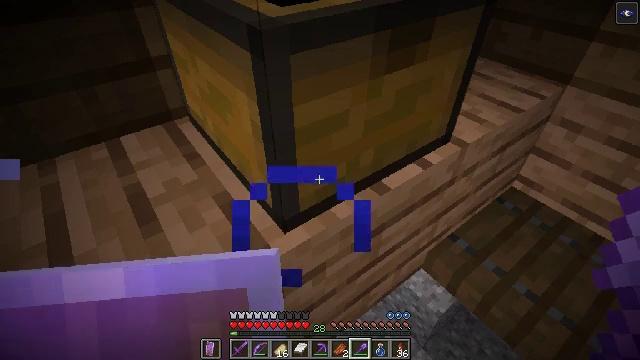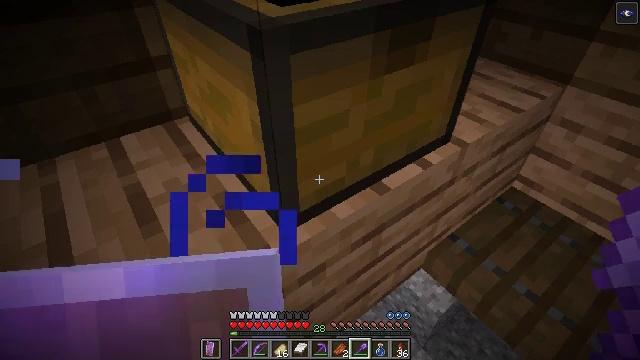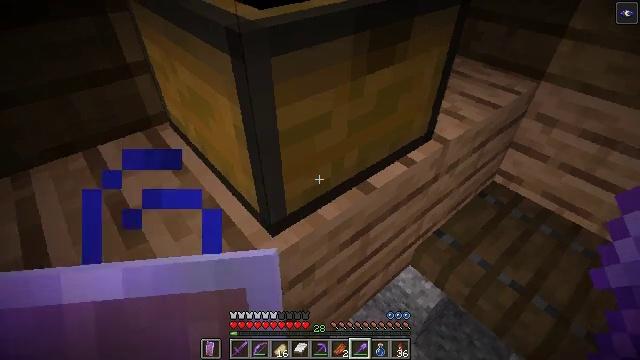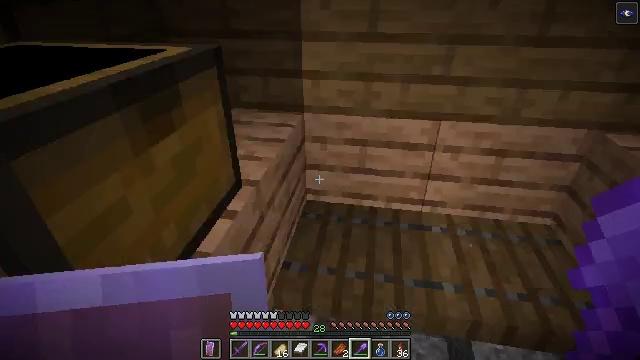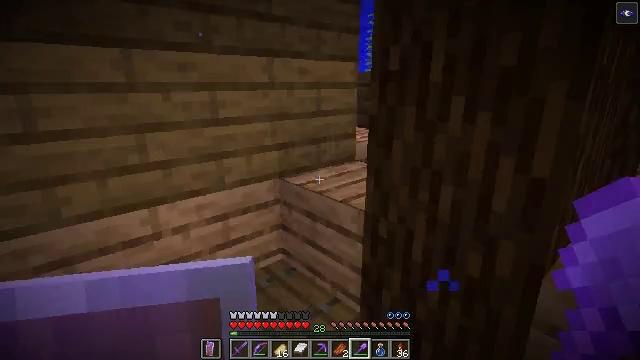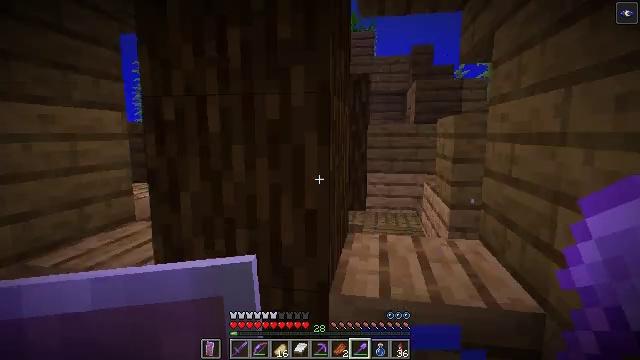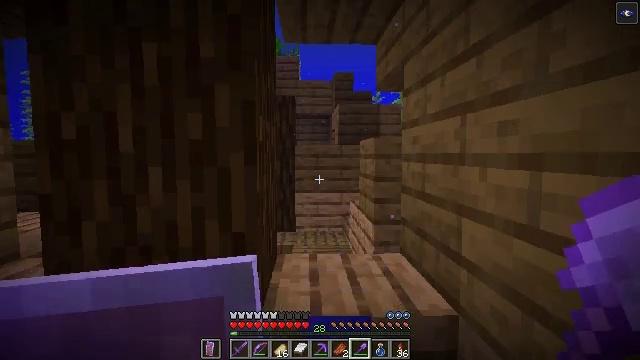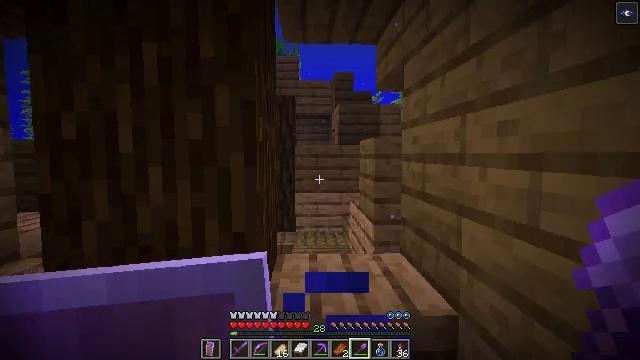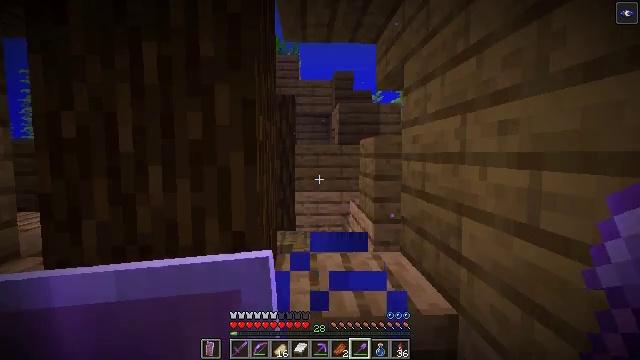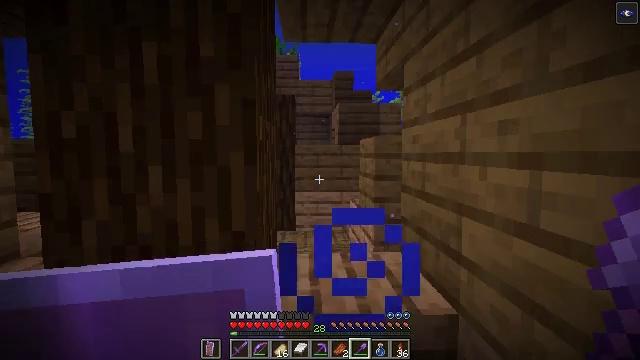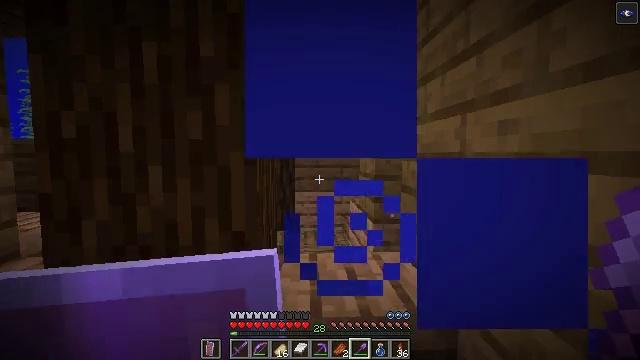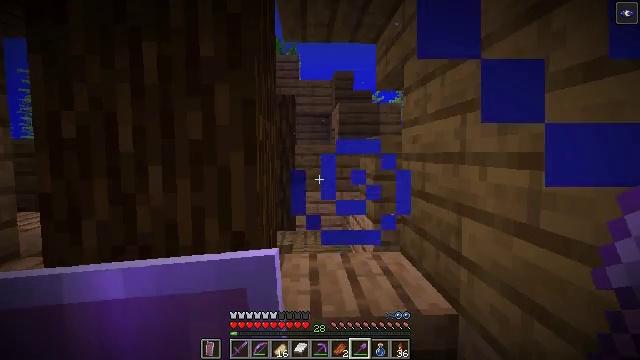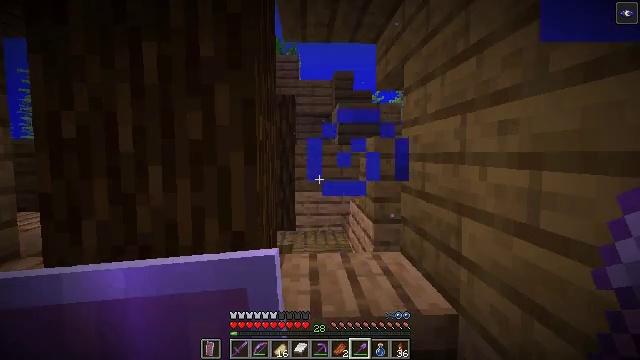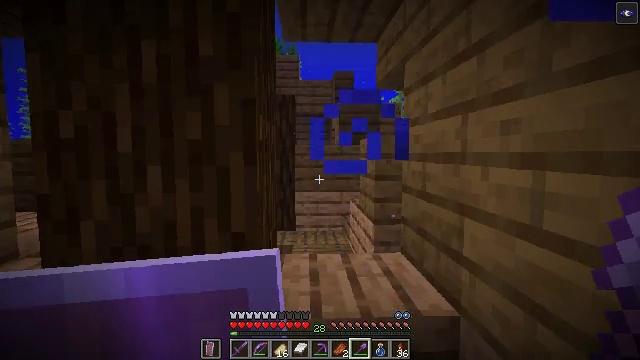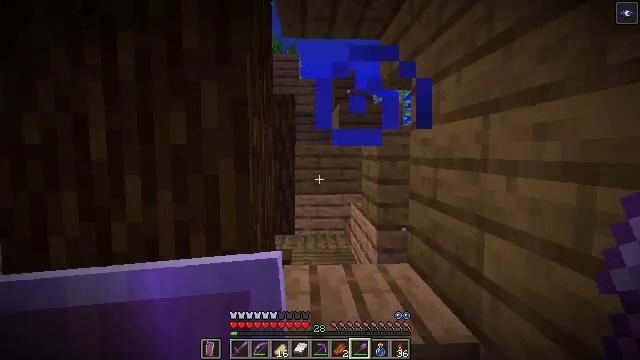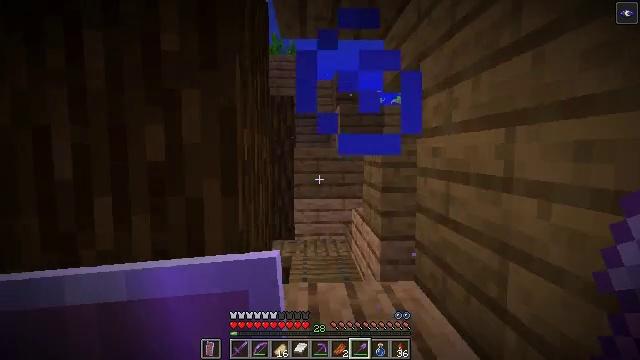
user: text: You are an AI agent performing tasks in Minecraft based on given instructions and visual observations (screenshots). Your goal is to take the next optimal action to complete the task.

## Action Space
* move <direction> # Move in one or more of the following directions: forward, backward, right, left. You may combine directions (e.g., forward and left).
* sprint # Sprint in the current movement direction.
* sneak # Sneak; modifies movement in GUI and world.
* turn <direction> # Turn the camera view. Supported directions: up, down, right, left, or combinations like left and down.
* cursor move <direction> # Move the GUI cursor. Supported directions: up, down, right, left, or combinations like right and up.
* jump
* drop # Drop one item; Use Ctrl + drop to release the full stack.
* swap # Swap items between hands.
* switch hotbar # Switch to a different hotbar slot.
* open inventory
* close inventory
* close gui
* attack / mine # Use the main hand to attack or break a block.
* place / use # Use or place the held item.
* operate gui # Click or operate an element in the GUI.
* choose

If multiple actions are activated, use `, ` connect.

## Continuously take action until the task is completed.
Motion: motion action
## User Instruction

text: Mine gravel from the ground.
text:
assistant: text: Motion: no_op
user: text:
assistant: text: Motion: turn right
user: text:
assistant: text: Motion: turn right and up
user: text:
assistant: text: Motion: turn right and up
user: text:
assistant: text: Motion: turn right and up
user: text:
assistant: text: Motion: turn right and up
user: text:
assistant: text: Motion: no_op
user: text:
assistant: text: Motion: no_op
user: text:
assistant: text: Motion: no_op
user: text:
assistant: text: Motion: no_op
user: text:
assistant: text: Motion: no_op
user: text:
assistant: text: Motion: no_op
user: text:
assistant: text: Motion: move forward
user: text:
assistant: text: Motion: move forward, jump
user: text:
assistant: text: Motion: move forward, jump
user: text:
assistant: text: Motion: move forward, jump
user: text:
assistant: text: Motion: move forward, jump
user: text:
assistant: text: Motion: move forward, jump
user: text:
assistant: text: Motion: move forward, jump
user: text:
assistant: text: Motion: move forward, jump
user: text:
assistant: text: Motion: move forward, jump
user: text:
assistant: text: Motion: move forward, jump
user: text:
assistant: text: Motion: move forward, jump
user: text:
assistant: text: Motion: move forward, jump
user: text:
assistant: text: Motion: move forward, jump
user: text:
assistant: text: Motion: move forward, jump
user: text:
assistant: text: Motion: move forward, jump
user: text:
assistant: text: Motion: move forward, jump
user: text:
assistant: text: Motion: move forward, jump
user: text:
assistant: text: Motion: move forward